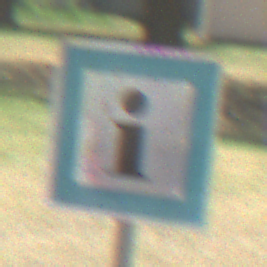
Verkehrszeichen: Informationsstelle
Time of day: Midday
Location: Outdoor (Nature)
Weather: Clear
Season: NotSpecified
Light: Natural